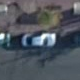
Vehicle type: Car